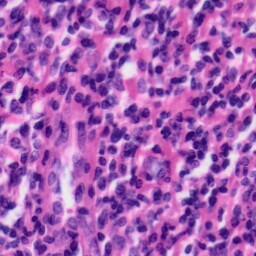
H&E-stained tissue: Tonsil